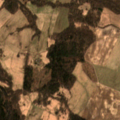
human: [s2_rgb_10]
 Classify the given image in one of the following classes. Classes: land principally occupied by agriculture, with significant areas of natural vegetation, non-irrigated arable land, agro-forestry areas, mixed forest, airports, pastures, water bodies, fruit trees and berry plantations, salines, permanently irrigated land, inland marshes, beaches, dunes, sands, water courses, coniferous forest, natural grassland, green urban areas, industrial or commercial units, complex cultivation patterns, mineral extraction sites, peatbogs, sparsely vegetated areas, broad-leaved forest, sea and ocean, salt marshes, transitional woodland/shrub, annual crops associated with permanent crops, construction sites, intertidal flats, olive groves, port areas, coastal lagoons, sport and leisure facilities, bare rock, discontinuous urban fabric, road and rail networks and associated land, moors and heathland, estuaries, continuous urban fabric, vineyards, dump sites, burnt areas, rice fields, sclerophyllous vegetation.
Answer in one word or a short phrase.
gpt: non-irrigated arable land, complex cultivation patterns, land principally occupied by agriculture, with significant areas of natural vegetation, broad-leaved forest, mixed forest